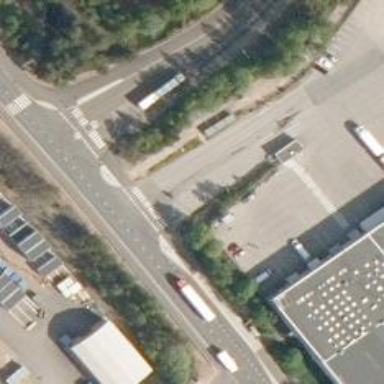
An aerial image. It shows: Asphalt cycleway.